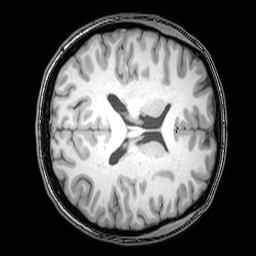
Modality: T1w
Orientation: axial
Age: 25
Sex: female
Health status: healthy
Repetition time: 0.081 s
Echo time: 0.037 s